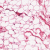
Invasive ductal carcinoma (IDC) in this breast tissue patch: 0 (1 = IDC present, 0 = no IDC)